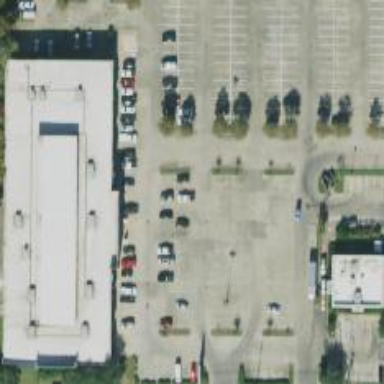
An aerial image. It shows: Parking space.